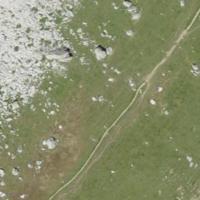
EUNIS habitat code: 31
Species observed at this site:
Aglais urticae